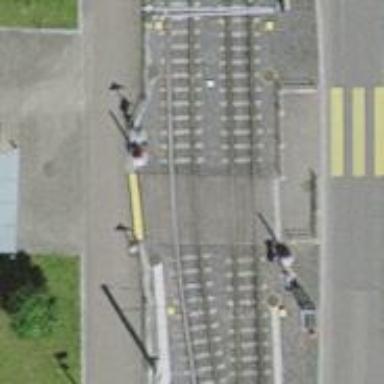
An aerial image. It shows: Crossing for the railway.